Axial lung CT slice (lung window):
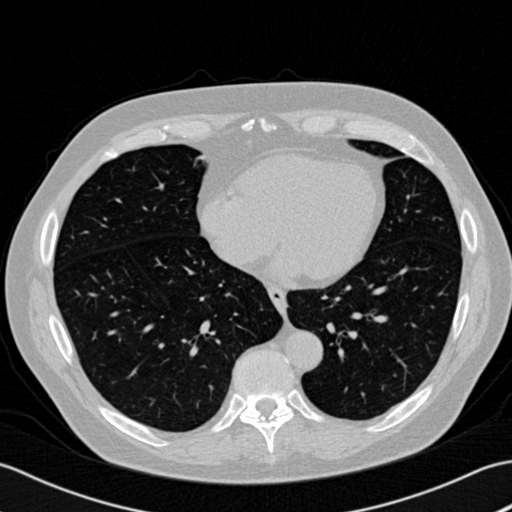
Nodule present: no